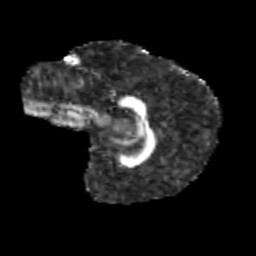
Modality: FA
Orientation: sagittal
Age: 11
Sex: male
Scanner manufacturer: siemens
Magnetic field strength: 3 T
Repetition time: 3.8 s
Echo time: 0.07 s